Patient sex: F
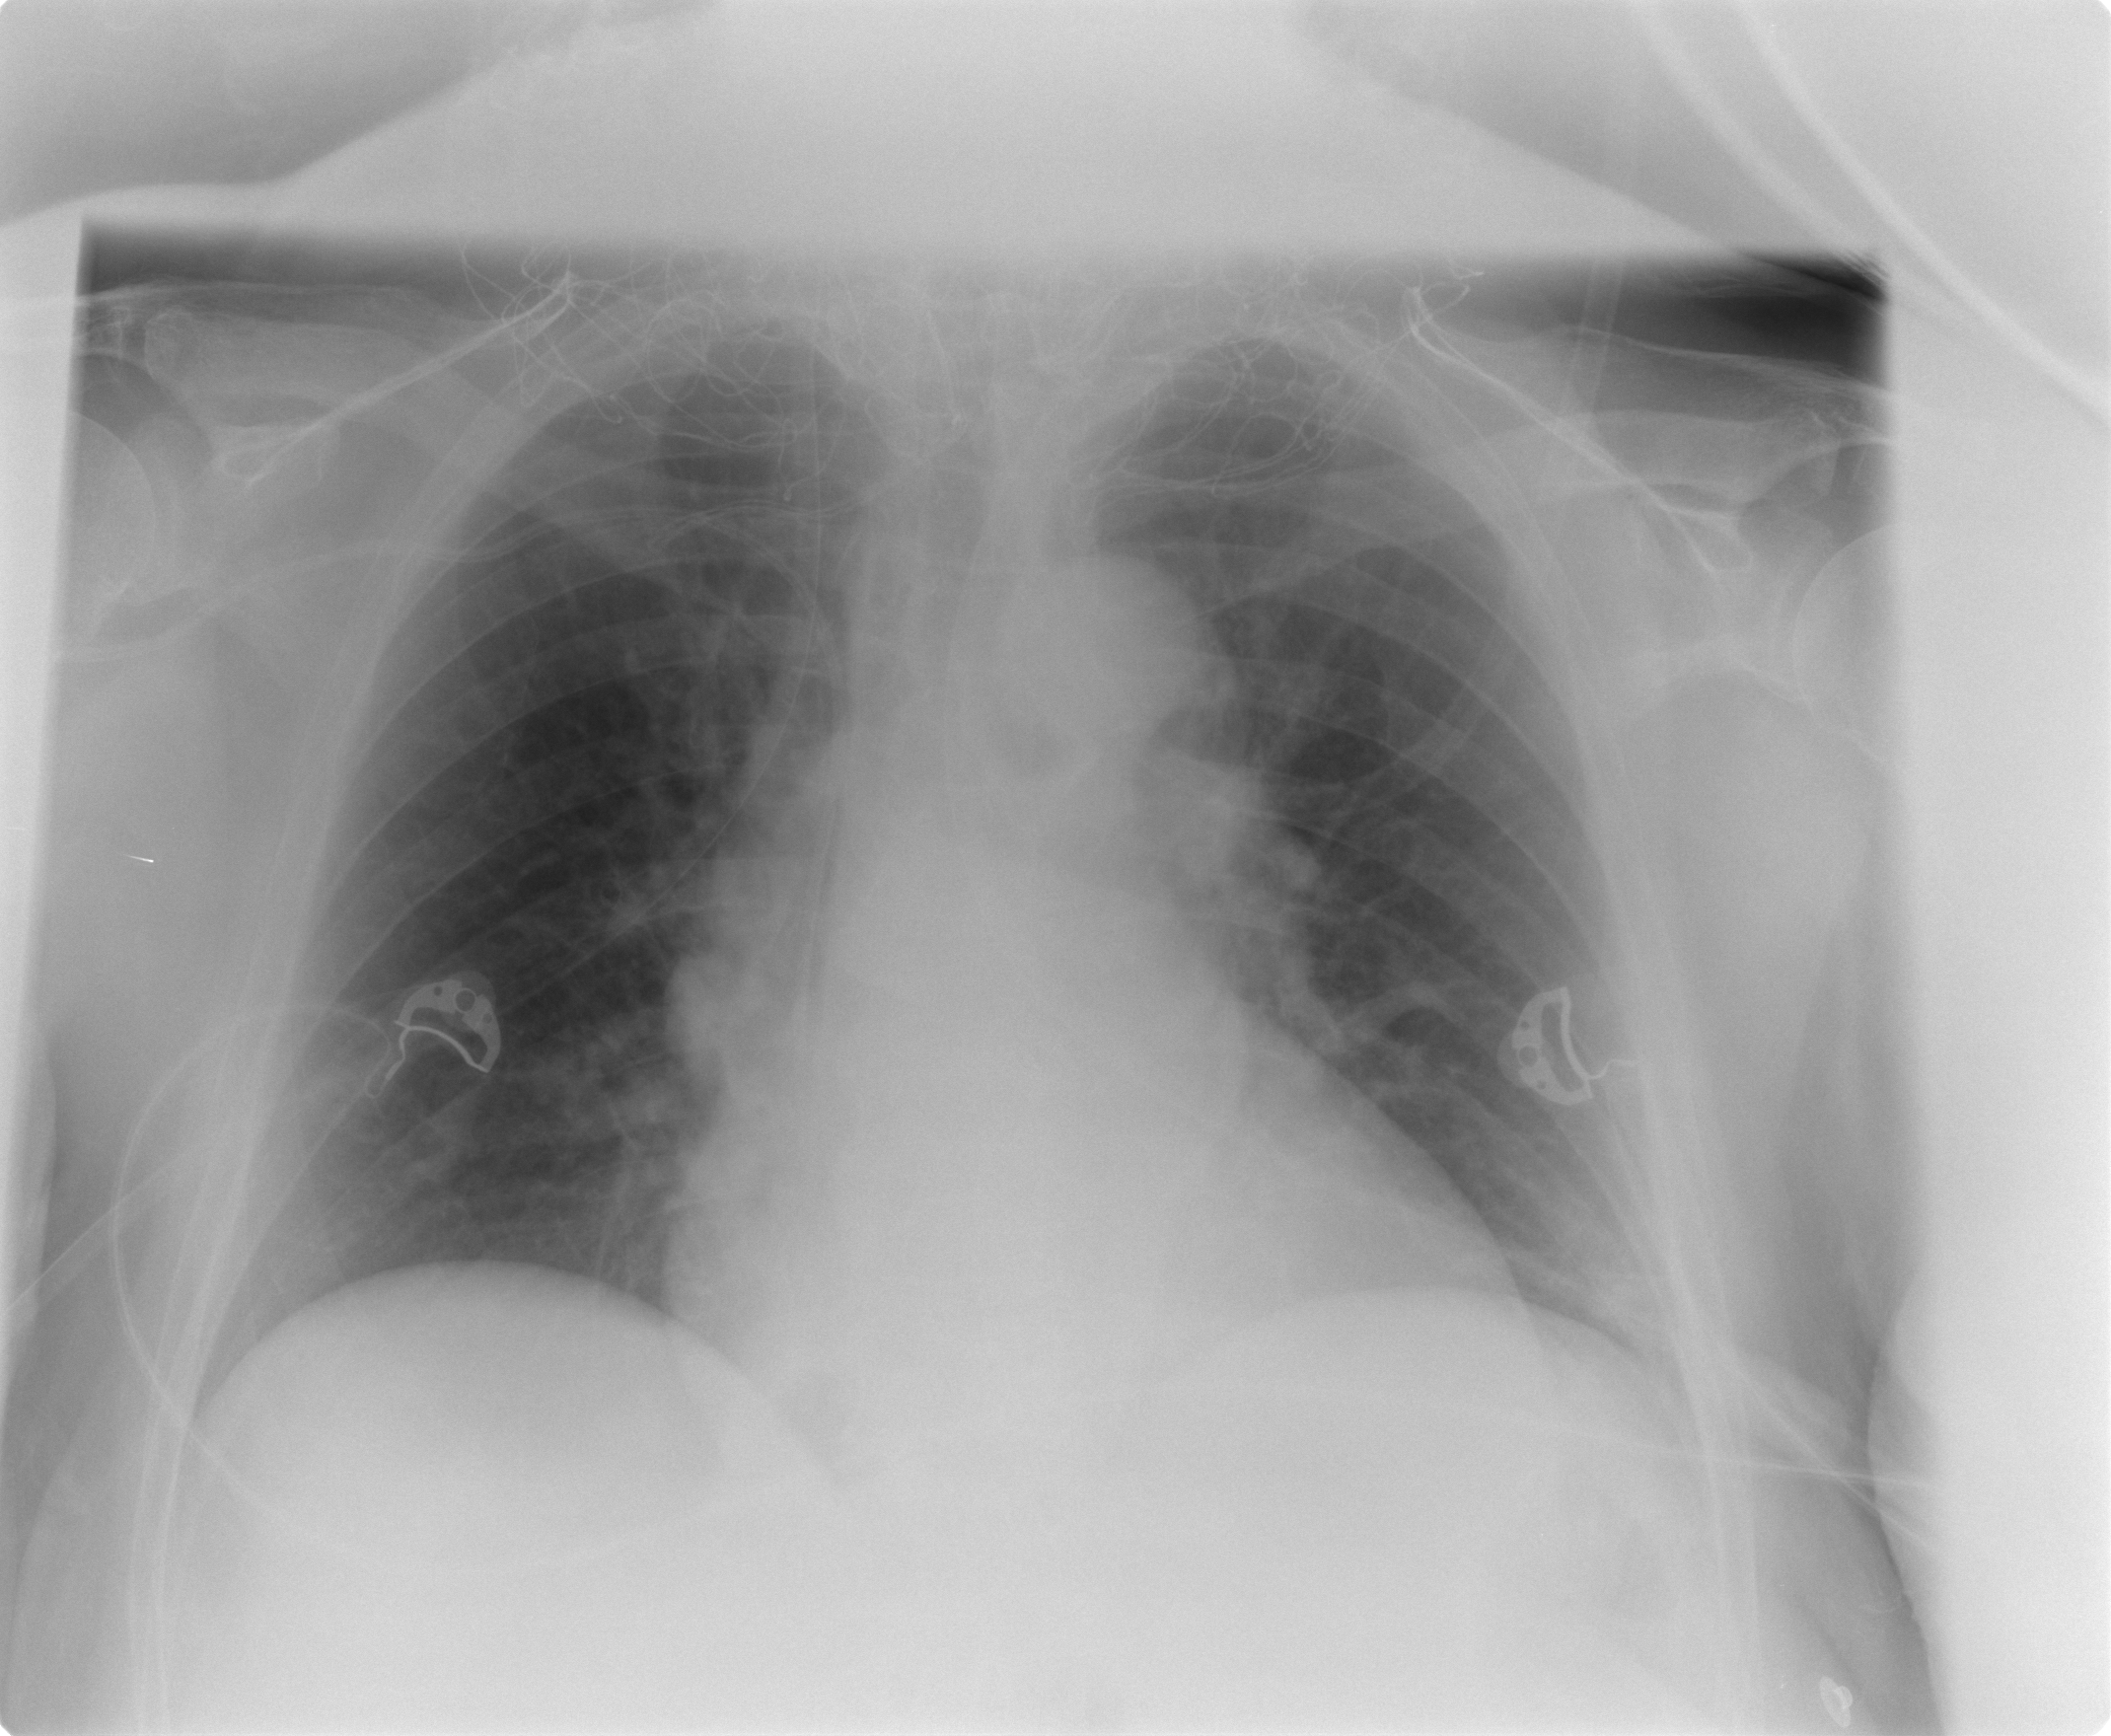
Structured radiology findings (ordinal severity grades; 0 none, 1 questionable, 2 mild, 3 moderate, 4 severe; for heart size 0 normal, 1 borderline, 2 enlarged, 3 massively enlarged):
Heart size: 2
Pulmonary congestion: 1
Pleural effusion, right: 0
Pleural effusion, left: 0
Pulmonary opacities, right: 0
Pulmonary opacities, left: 0
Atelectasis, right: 0
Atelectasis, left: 1